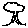
Label: tree